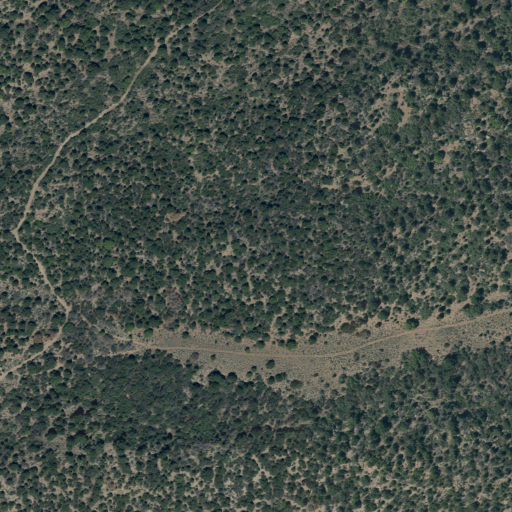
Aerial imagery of mountain in Utah named Flat Top Mountain containing only evergreen forest